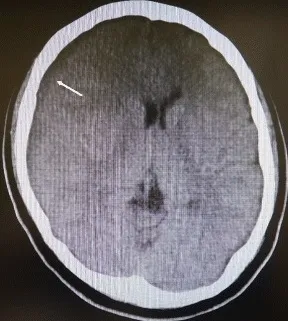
1 week after epidural blood patch was performed, computed tomogram shows resolution of the subdural hematoma (arrow).
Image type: radiology (ct)